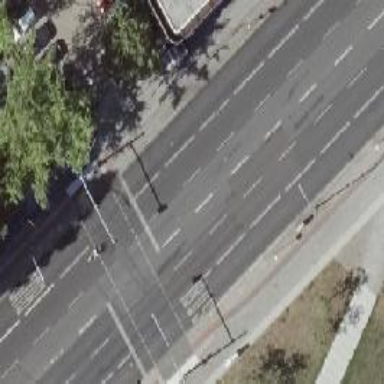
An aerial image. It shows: Road with traffic signals.